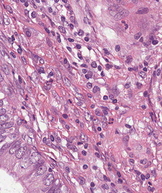
Tumor epithelial tissue: yes
Tumor-associated stroma tissue: yes
Normal tissue: no